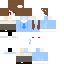
A female human skin with pale skin, wearing brown long hair dressed in a blue tshirt and gray pants, featuring a closed mouth.